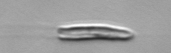
Label: Chrysochromulina